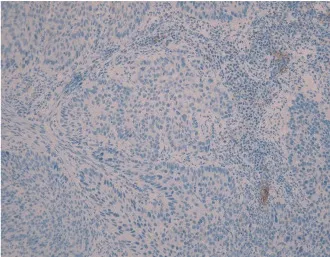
Hematoxylin-eosin and immunohistochemical staining for PD-L1 expression in pathological sections. (B) The immunohistochemical PD-L1 expression test using Dako's 22C3 assay for the primary esophageal tumor showed a tumor proportion score of 0 with a combined positive score of <1 (magnification, x200).
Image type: pathology (immunostaining)